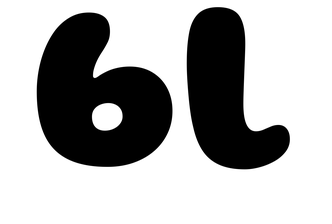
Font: Gluten_ExtraBold